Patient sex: F
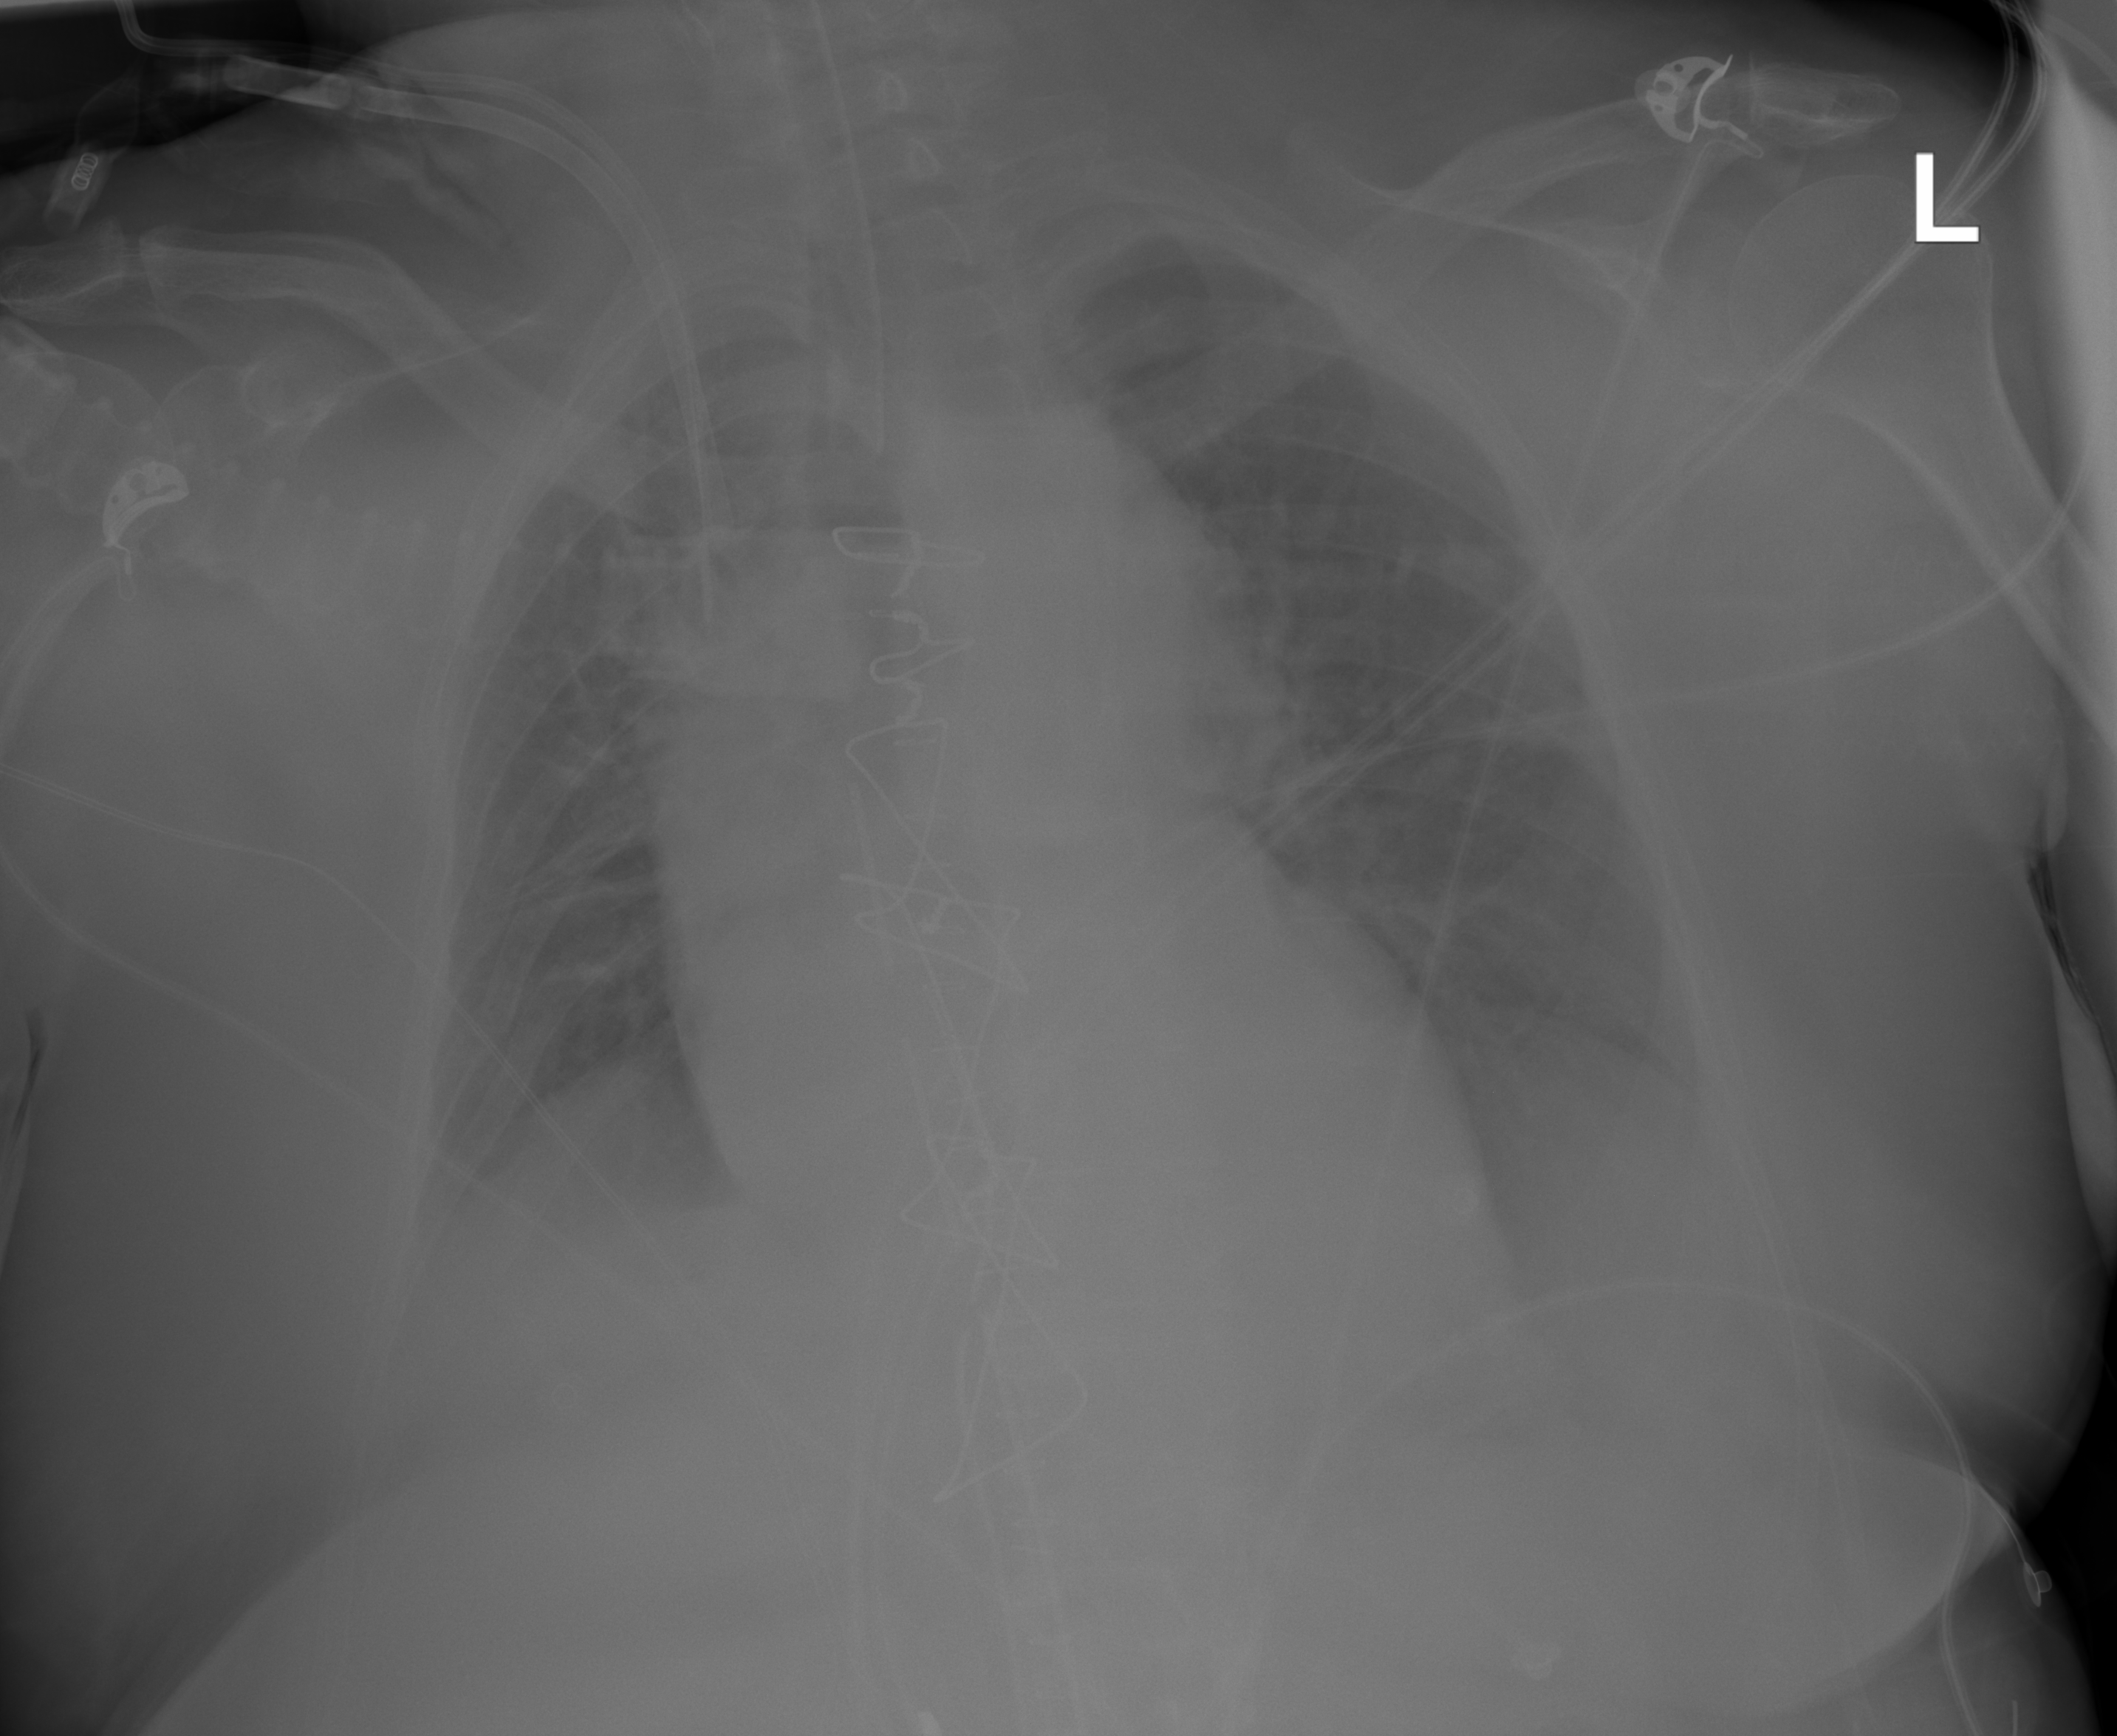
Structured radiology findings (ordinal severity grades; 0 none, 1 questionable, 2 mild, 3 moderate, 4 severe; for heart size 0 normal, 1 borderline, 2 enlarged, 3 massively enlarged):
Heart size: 2
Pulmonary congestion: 2
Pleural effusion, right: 1
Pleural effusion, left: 1
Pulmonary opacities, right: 1
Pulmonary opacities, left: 1
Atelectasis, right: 0
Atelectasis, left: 0